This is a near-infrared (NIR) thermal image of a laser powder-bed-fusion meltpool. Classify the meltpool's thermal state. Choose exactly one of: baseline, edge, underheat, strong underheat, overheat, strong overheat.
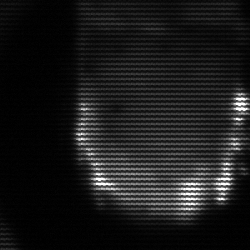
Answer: baseline